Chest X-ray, PA view. Patient: 40 years old, sex F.
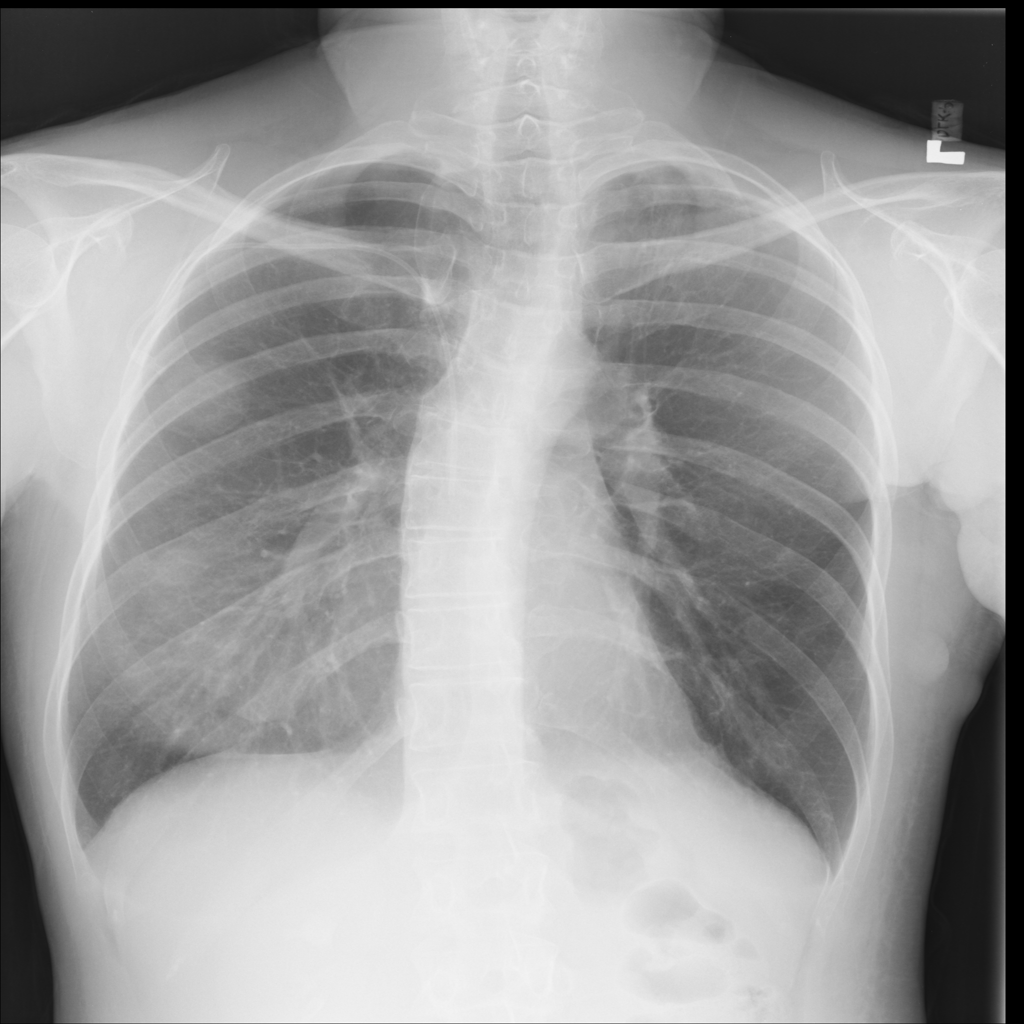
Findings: No Finding